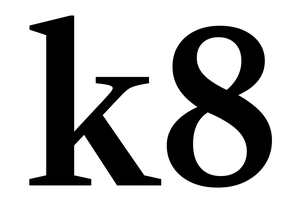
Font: LibreCaslonText_SemiBold